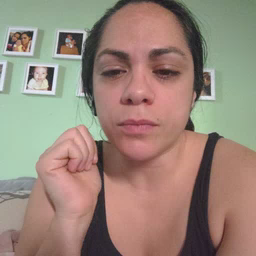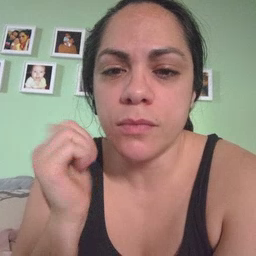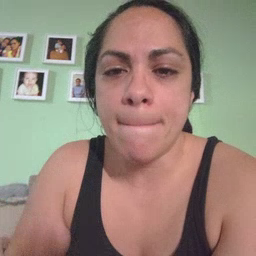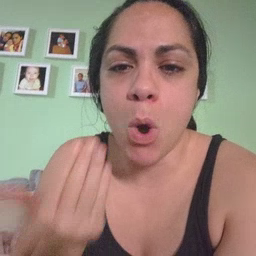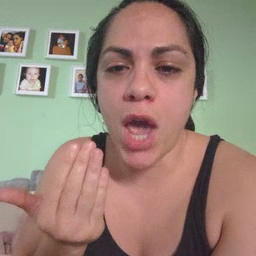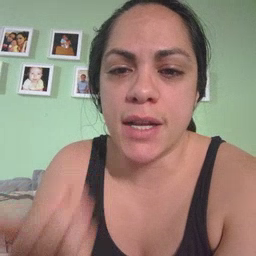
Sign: morning